Chest X-ray. View position: PA
Patient age: 72
Patient sex: F
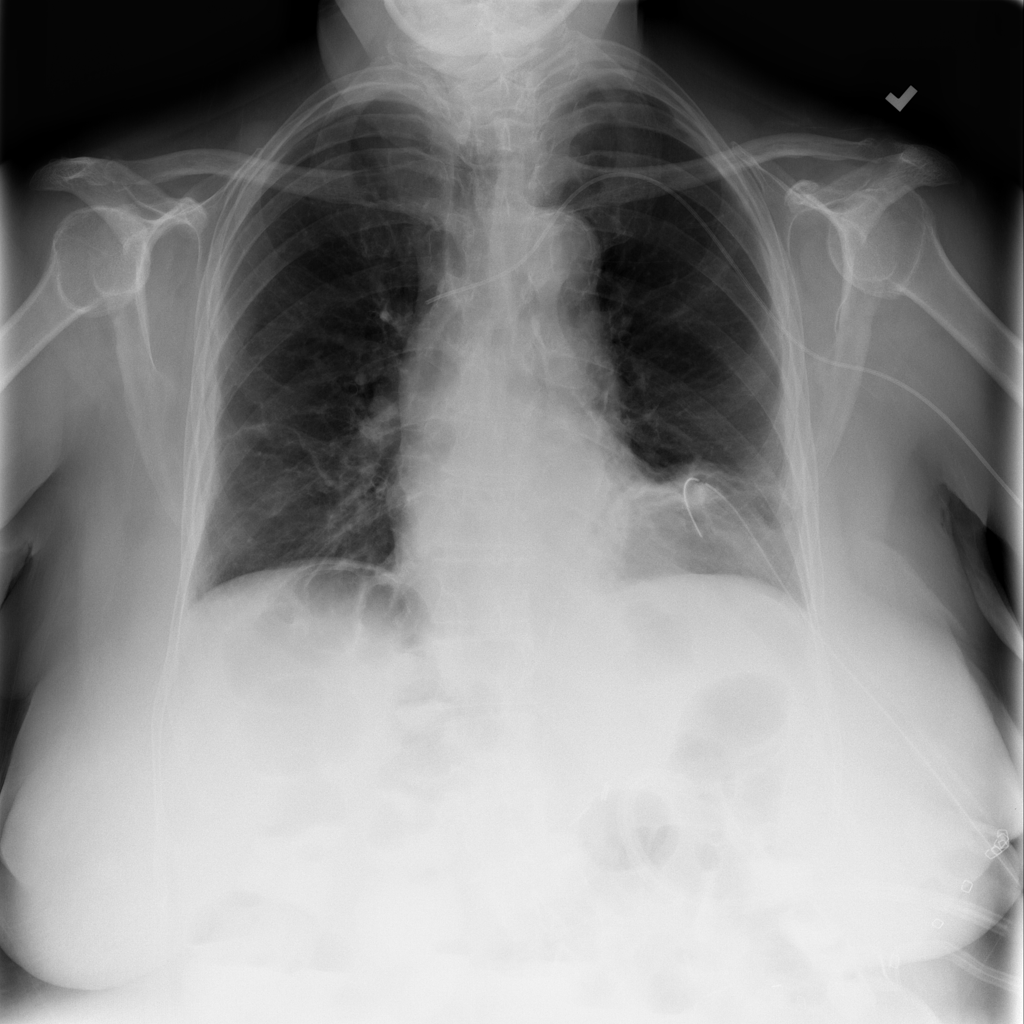
Finding: Pneumothorax